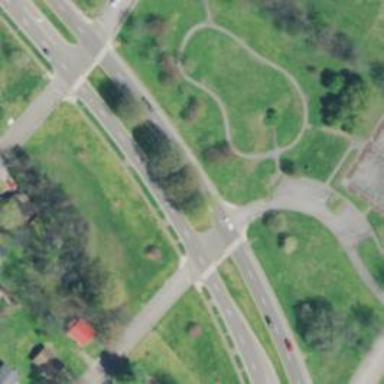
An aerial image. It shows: Secondary link road.